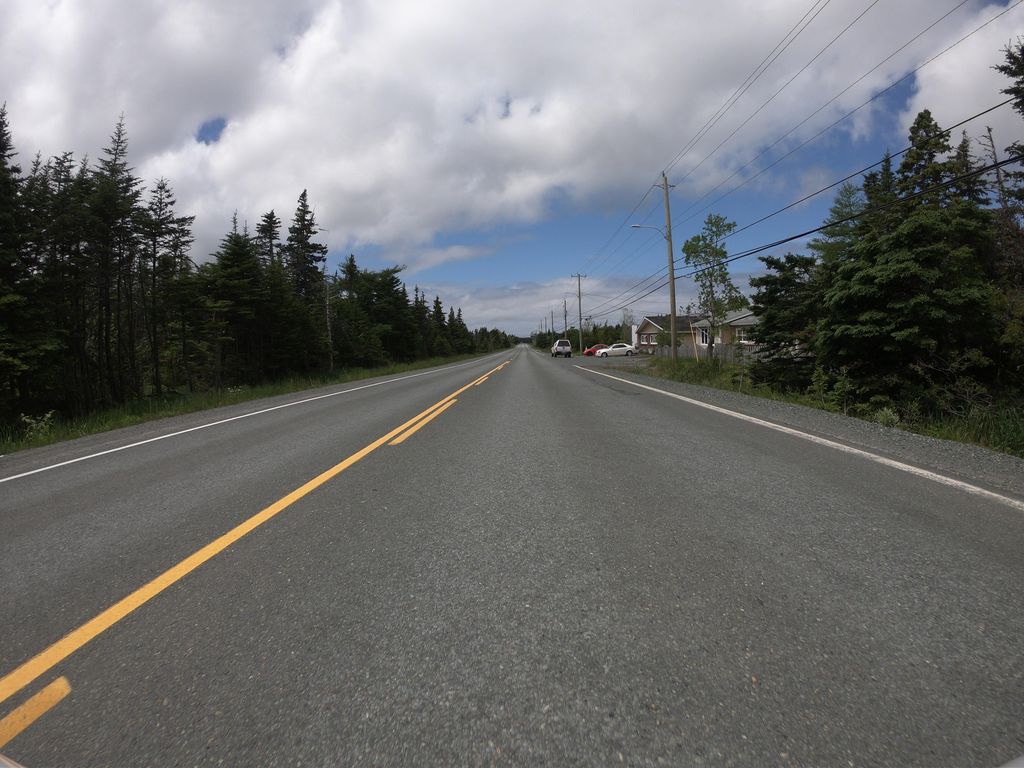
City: st_johns